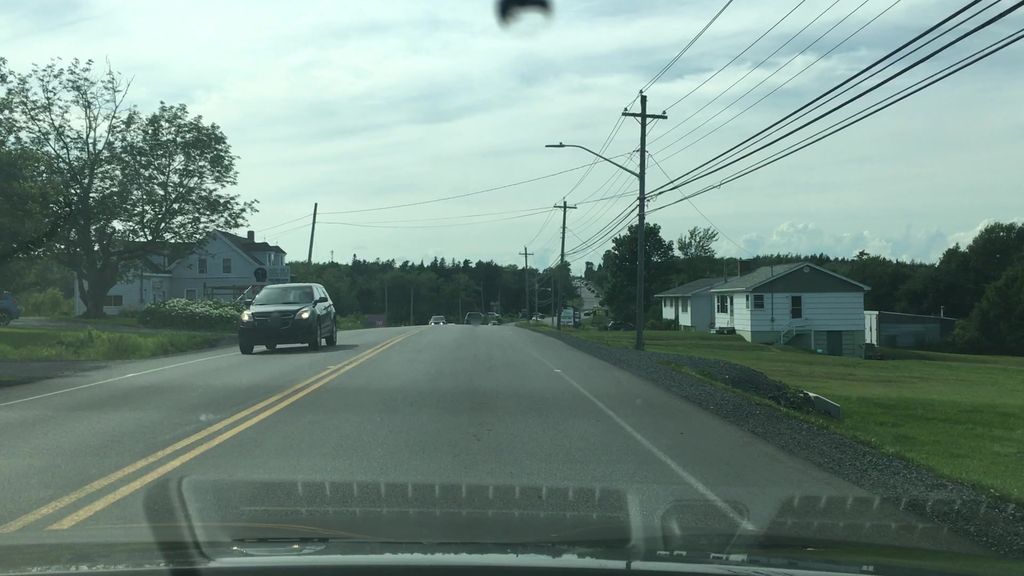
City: halifax